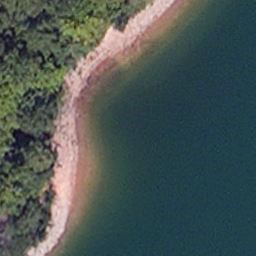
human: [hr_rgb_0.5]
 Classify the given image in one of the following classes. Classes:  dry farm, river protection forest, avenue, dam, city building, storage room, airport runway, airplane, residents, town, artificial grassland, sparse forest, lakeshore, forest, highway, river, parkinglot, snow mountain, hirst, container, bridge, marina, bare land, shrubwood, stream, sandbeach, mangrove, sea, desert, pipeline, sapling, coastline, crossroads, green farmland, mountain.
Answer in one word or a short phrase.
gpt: lakeshore